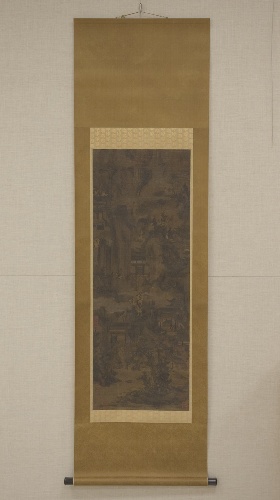
Artist: Unidentified artist
Object type: Hanging scroll
Classification: Paintings
Medium: Hanging scroll; ink and color on silk
Culture: China
Period: Ming (1368–1644) or Qing dynasty (1644–1911)
Dimensions: Image: 43 1/16 x 16 1/8 in. (109.4 x 40.9 cm)
Overall with mounting: 76 1/4 x 22 in. (193.7 x 55.9 cm)
Overall with knobs: 76 1/4 x 25 1/8 in. (193.7 x 63.8 cm)
Department: Asian Art
Credit line: Purchase, The Dillon Fund Gift, 1979
Accession year: 1979
Repository: Metropolitan Museum of Art, New York, NY
Tags: Pavilions|Mountains